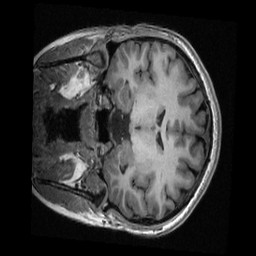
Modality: T1w
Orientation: coronal
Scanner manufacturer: ge
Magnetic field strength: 3 T
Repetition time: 0.007728 s
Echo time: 0.002948 s